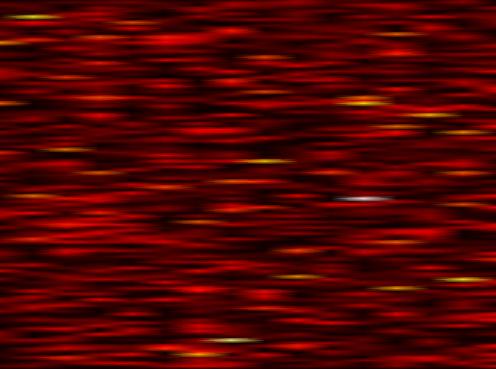
Label: WOLA